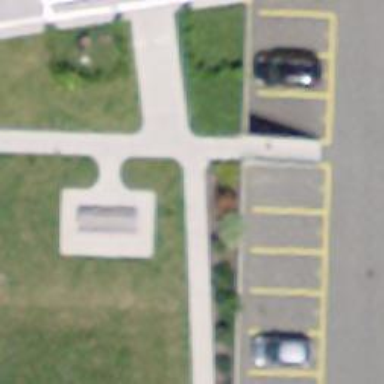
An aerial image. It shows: Concrete footway.